Field crop: tomato
Growth stage: 1
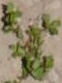
Species: portulaca